Field crop: maize
Growth stage: 2
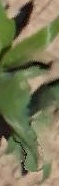
Species: maize